Question: Currently I'm trying to change the background selection color of a grouped UITableViewCell (non-subclassed) with the following code:
'''
- (UITableViewCell *)tableView:(UITableView *)tableView cellForRowAtIndexPath:(NSIndexPath *)indexPath {
...
cell.selectionStyle = UITableViewCellSelectionStyleNone;
}
- (void)tableView:(UITableView *)tableView didHighlightRowAtIndexPath:(NSIndexPath *)indexPath {
UITableViewCell *cell = [tableView cellForRowAtIndexPath:indexPath];
cell.contentView.backgroundColor = [UIColor yellowColor];
}
'''
The following problem occurs:

Also Tried:
'''
cell.selectedBackgroundView = [[UIView alloc] initWithFrame:CGRectMake(0, 0, cell.frame.size.width - 17, cell.frame.size.height-3)];
cell.selectedBackgroundView.backgroundColor = coolBlue;
UIBezierPath *rounded;
rounded = [UIBezierPath bezierPathWithRoundedRect:cell.selectedBackgroundView.bounds byRoundingCorners:UIRectCornerAllCorners cornerRadii:CGSizeMake(8.0f, 8.0f)];
else
rounded = [UIBezierPath bezierPathWithRoundedRect:cell.selectedBackgroundView.bounds byRoundingCorners:UIRectCornerTopLeft|UIRectCornerTopRight cornerRadii:CGSizeMake(8.0f, 8.0f)];
CAShapeLayer *shape = [[CAShapeLayer alloc] init];
[shape setPath:rounded.CGPath];
cell.selectedBackgroundView.layer.mask = shape;
'''
When I try using the above code part of the bottom of the cell gets cut off when I try to subtract 3 from the height. I'm subtracting 3 pixels in attempt to maintain the separator line.
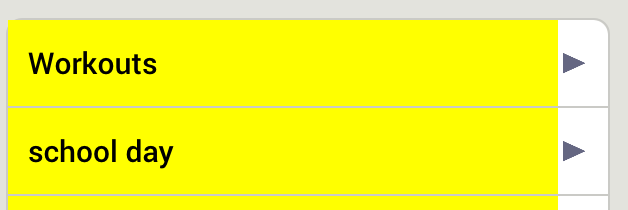
Answer: Have you tried just using:
'''
[cell setBackgroundColor:[UIColor yellowColor]];
'''
It seems to work for me but my tableView might be set up differently than yours.